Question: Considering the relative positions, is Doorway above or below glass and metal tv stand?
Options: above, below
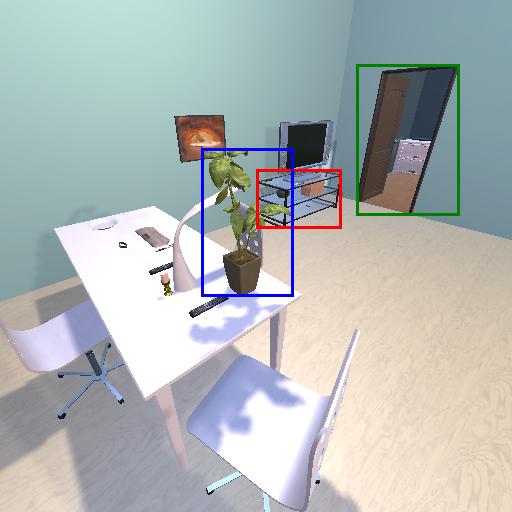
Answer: above